Interaction volume radius: 10 \u00c5
Interaction volume height: 15 \u00c5
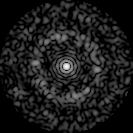
Disorder parameter: 0.8469